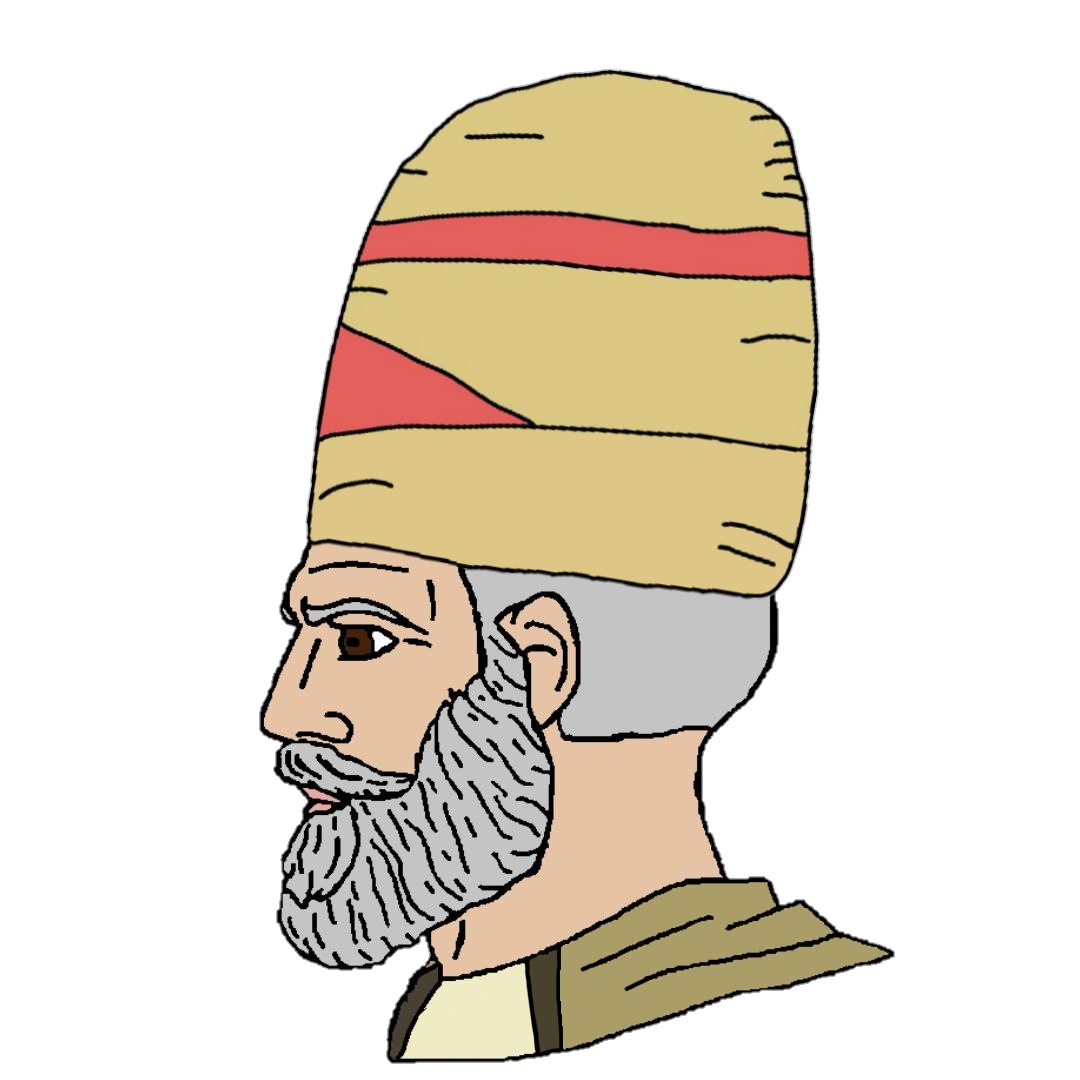
Label: 4_Yes_Chad